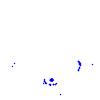
Particle: proton